一年级 · 立体几何学
个装得多? 多的画 “○"，少的画 “ $\Delta$ " (4 分)
00
㡙口
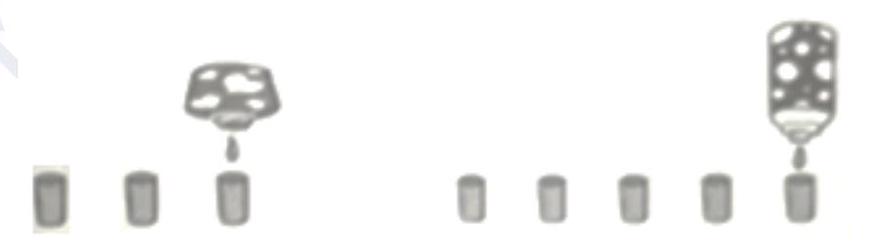
答案: 解